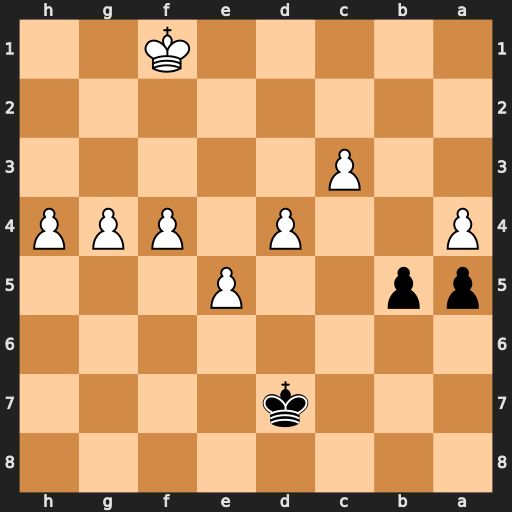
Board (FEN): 8/3k4/8/pp2P3/P2P1PPP/2P5/8/5K2
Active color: b
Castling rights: -
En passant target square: -
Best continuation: bxa4 h5 a3